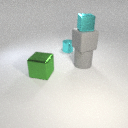
large green metal cube in front of large gray rubber cylinder